Question: I am using 'Codeigniter' framework in 'PHP'. My website is on apache server. Path: '/var/www/example.com/public_html'
'''
RewriteEngine on
RewriteCond $1 !^(index\.php|public|\.txt)
RewriteCond %{REQUEST_FILENAME} !-f
RewriteCond %{REQUEST_FILENAME} !-d
RewriteRule ^(.*)$ index.php?$1
'''
But still I am getting this error on accessing this page: 'www.example.com/test/wallet':
> The requested URL /test/wallet was not found on this server.

'www.example.com/index.php/test/wallet'
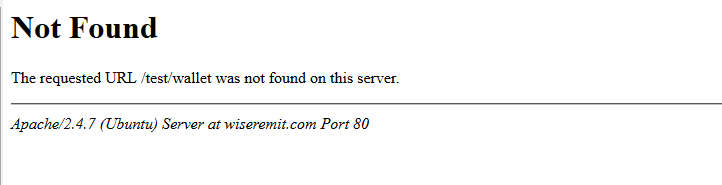
Answer: I think all of your '.htaccess' setting are correct. I used @Nassim's solution.
Originally, Problem was with the configurations in 'apache2.conf' file. I just set AllowOverride All in '/var/www' and activated rewrite on server by this command:
'''
sudo a2enmod rewrite
'''
Then I restarted my server: 'sudo service apache2 restart'
Thanks to every1 for support.